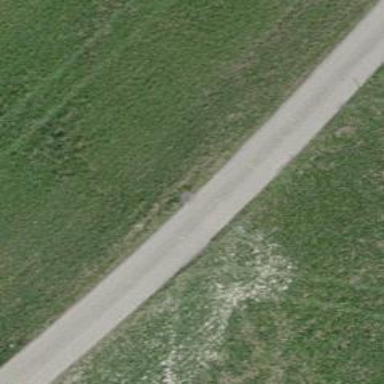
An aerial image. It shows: Track with grade 1 quality.